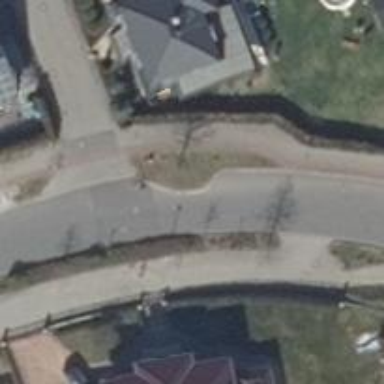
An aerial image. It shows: Traffic calming feature called choker.